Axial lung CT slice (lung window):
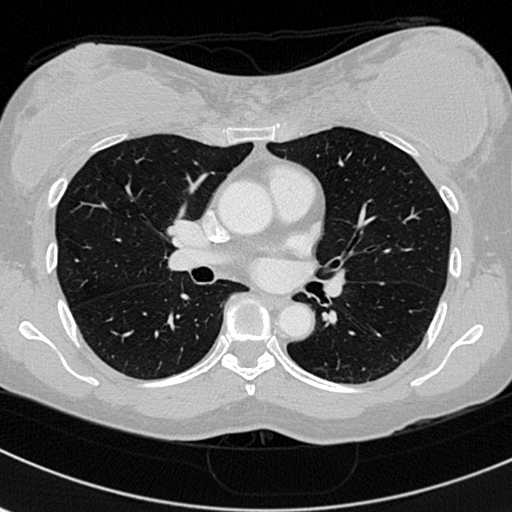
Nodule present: no